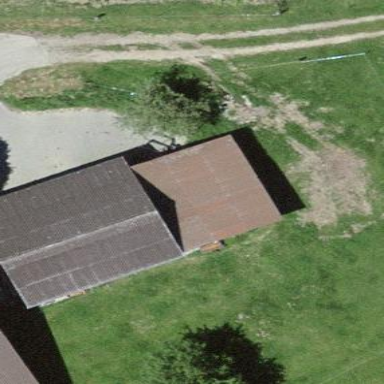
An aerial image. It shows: Shed.